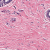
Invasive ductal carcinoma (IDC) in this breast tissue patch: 0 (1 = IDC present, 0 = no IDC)